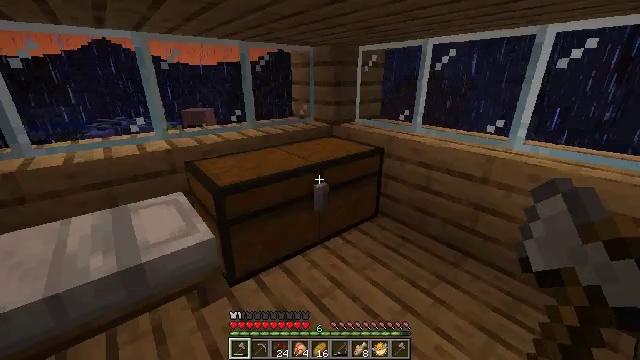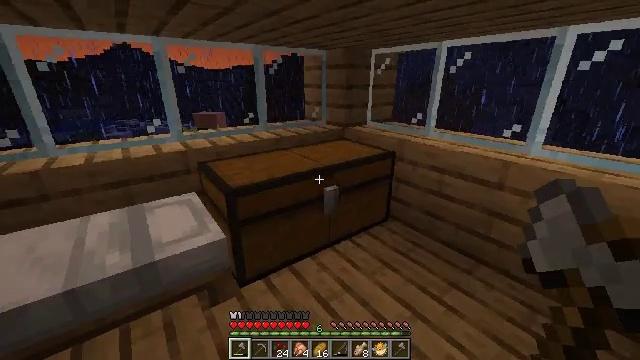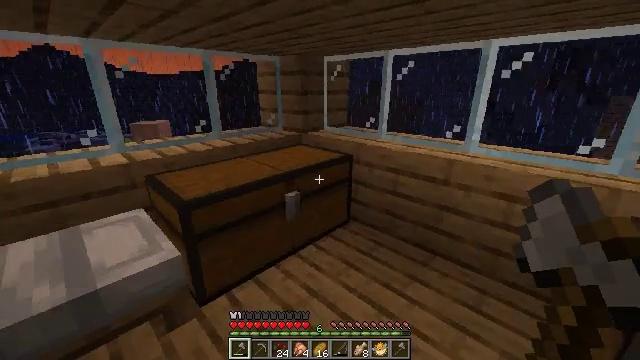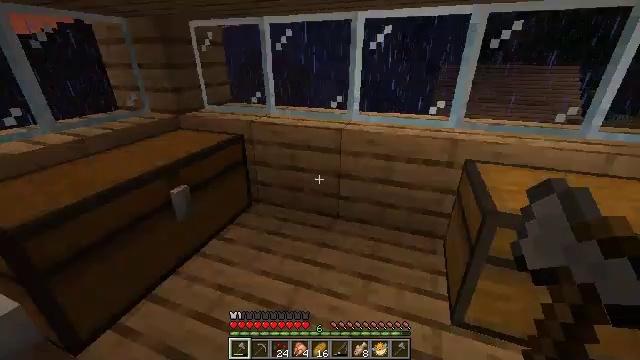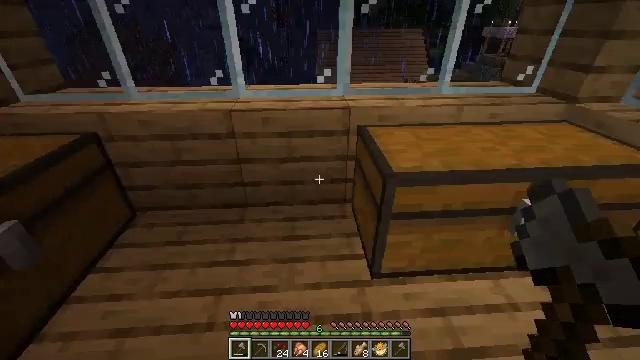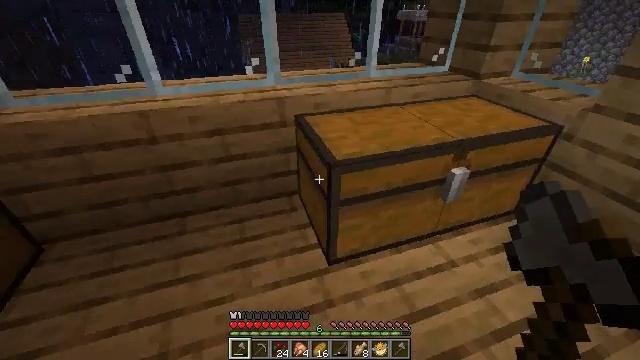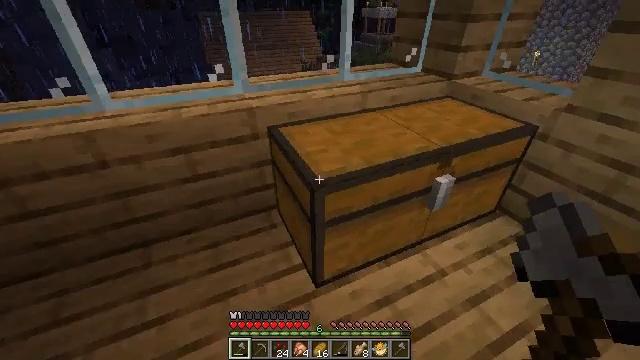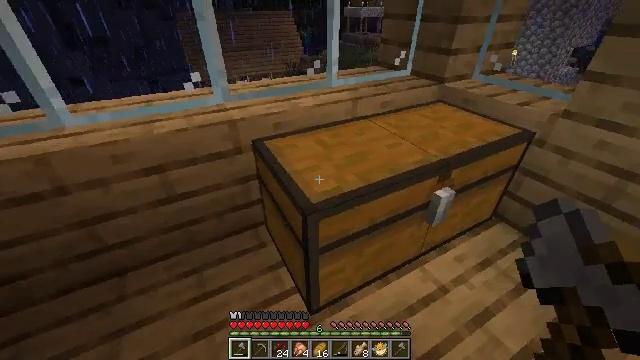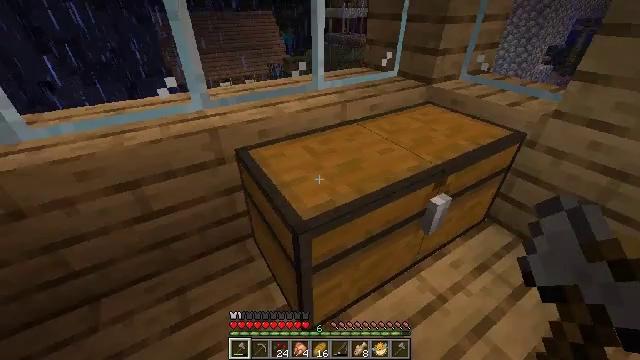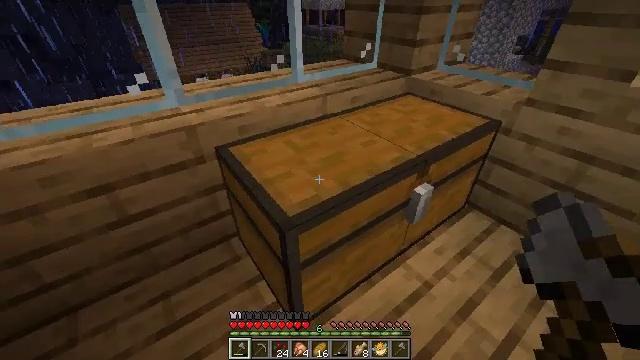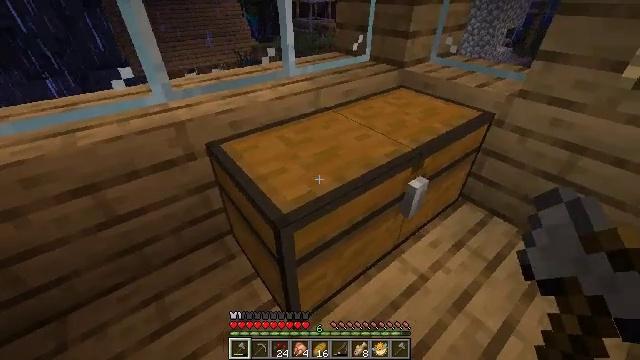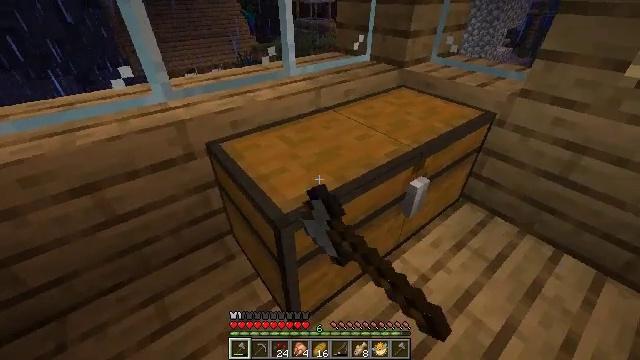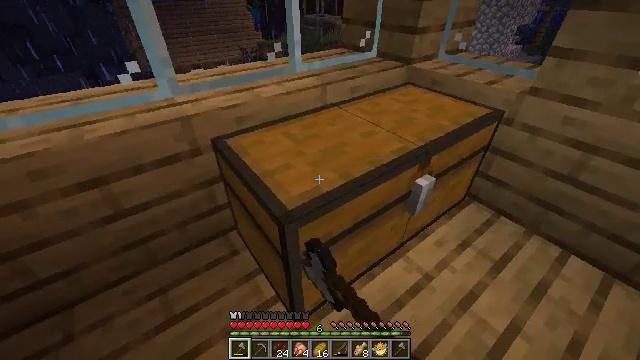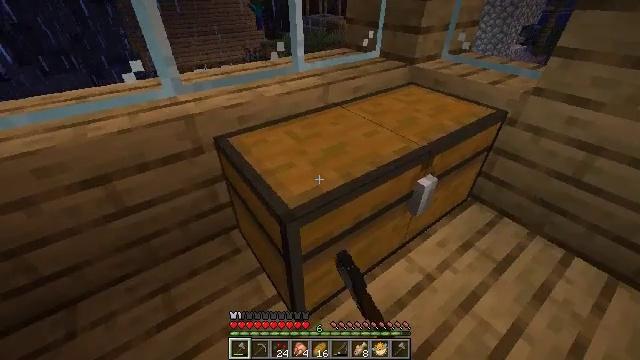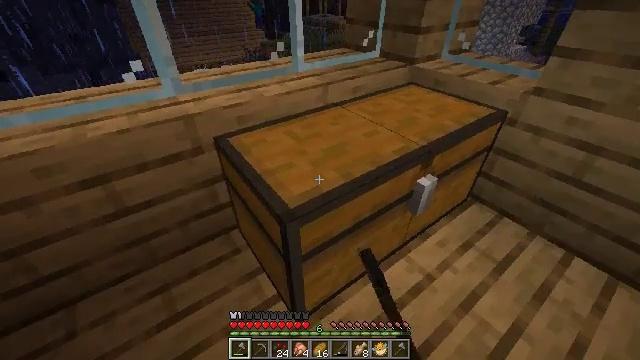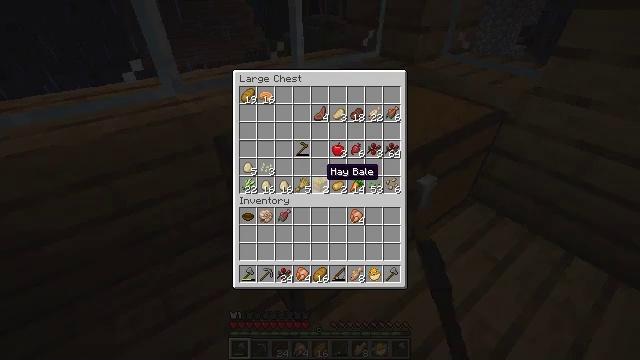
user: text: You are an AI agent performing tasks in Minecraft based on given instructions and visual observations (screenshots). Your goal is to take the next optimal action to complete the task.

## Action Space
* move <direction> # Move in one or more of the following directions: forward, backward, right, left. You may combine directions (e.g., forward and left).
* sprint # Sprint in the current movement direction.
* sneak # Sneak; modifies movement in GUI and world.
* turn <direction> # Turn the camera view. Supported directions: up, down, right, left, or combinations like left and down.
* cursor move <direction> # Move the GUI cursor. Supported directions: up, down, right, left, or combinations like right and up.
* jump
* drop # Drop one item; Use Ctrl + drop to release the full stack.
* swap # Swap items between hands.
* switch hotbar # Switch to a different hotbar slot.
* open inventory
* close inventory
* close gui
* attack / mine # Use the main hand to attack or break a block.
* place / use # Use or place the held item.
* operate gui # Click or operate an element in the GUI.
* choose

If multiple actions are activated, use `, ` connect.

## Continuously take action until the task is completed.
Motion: motion action
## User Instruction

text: Make beetroot soup using beetroots and a bowl.
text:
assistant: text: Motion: turn left
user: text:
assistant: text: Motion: turn right and up
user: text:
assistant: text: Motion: move forward, turn right and down
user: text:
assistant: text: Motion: move forward, turn right and down
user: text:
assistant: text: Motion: move forward, turn right and down
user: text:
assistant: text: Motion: move forward, turn right
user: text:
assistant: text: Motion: turn right
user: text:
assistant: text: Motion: turn right
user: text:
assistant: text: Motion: turn right and down
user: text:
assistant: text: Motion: turn right and down, use / place
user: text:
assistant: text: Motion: use / place
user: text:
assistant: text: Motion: turn left, use / place
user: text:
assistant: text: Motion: no_op
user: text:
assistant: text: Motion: no_op
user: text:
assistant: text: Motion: no_op
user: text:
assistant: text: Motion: no_op
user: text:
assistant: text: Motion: no_op
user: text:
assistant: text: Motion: cursor move down
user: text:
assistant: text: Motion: cursor move down
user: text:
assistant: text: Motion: cursor move down
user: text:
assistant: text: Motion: no_op
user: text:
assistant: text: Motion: no_op
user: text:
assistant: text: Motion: no_op
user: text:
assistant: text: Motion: cursor move right
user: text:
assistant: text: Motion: no_op
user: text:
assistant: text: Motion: no_op
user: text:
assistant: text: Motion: no_op
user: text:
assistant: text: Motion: operate gui
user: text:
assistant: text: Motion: operate gui
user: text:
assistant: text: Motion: operate gui